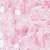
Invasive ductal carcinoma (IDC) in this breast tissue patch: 0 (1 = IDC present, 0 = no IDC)